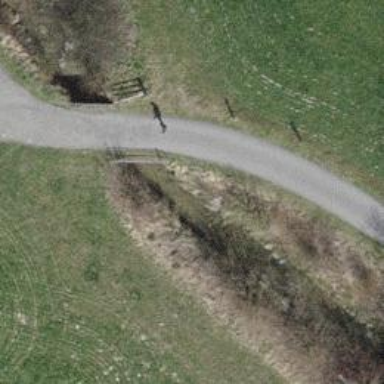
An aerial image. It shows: Asphalt track road with bridge. The track type is grade1.